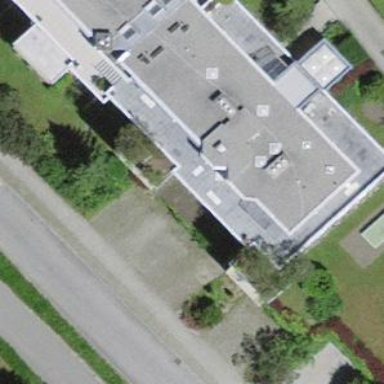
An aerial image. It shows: Building with apartments and flat roof.